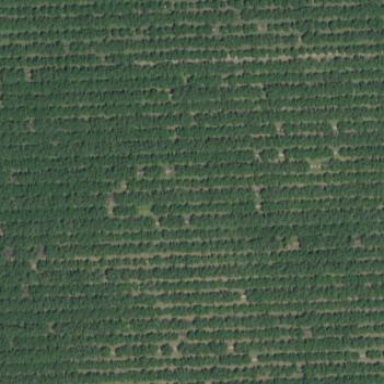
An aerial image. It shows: Orchard filled with almond trees.